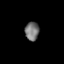
Tissue: prostate
Cell type: Fibroblasts
Senescence score: 0.7134
Nuclear area (px): 255
Mean DAPI intensity: 116.435